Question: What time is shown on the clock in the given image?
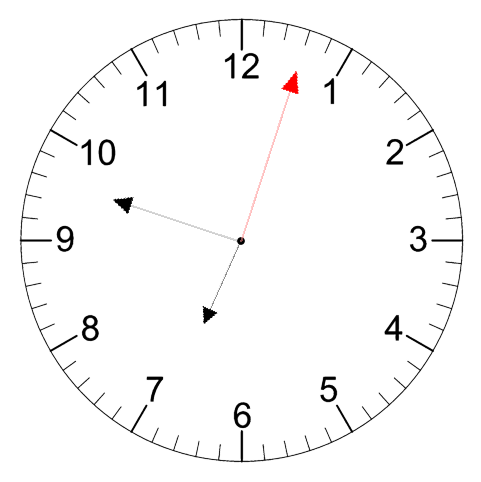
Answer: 06:48:03